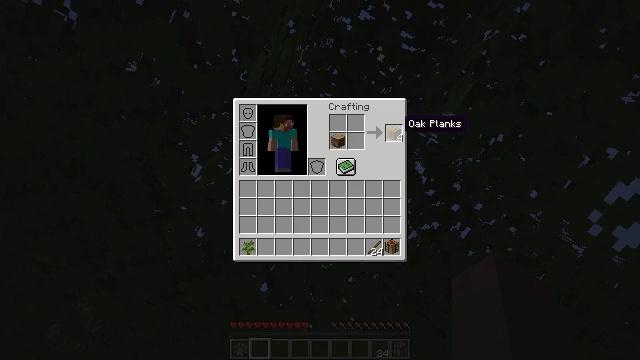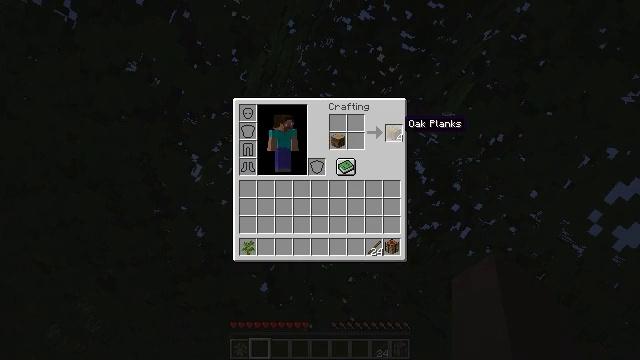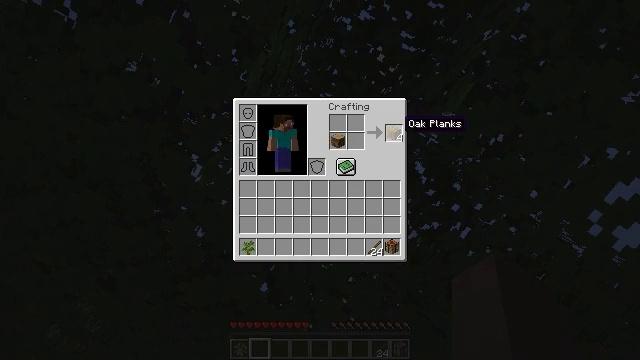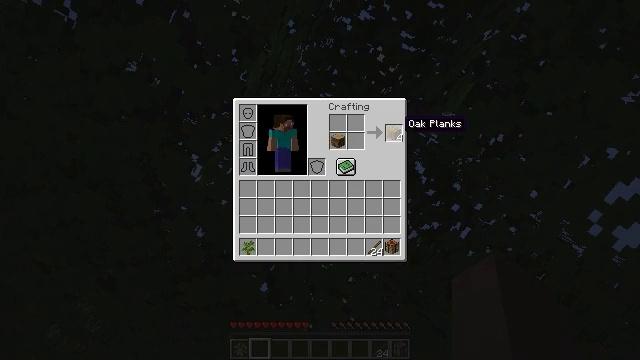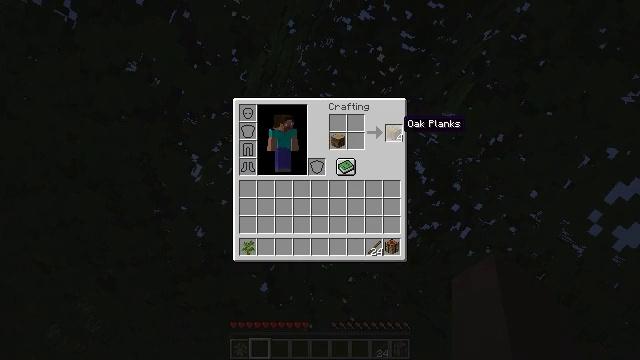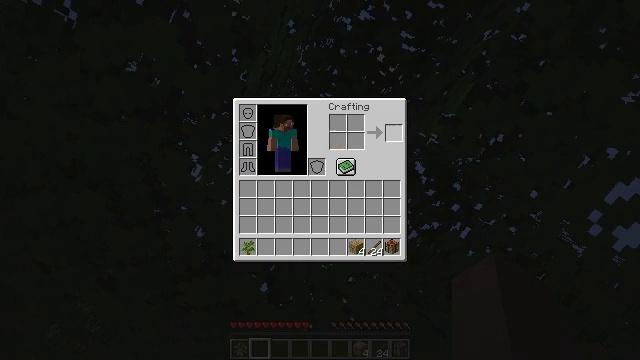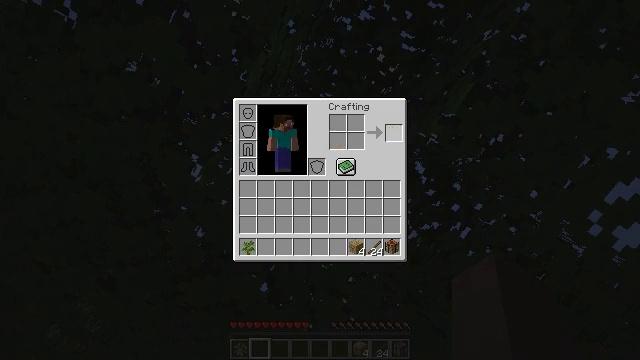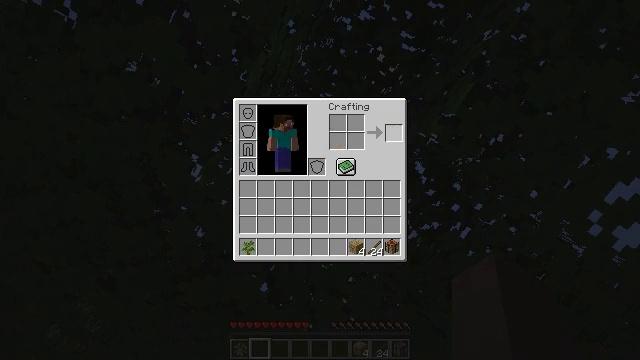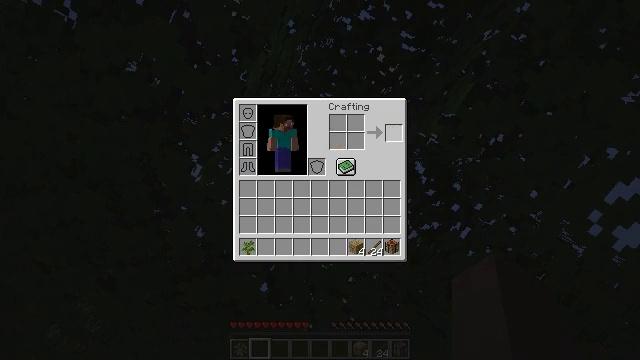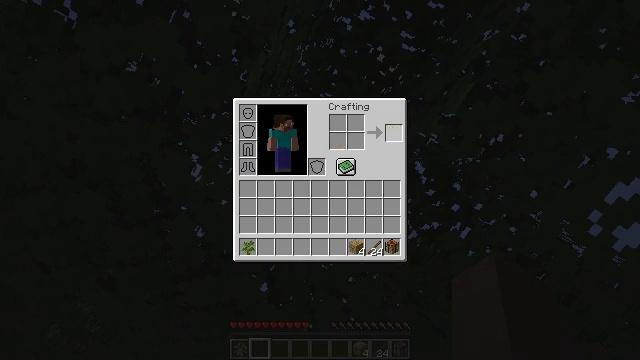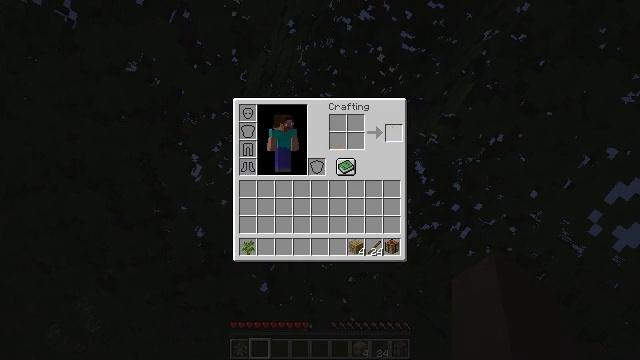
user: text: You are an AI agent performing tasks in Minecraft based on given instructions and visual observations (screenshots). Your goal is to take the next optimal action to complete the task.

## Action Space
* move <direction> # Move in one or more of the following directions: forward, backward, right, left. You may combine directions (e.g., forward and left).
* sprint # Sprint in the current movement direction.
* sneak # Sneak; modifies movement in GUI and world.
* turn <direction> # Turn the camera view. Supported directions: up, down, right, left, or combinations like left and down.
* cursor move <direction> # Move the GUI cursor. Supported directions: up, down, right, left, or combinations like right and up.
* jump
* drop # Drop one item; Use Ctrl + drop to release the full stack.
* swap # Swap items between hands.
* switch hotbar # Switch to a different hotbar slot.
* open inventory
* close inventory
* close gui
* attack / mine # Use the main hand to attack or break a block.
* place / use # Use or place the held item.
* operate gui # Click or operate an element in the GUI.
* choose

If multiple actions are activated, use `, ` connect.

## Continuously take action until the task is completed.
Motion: motion action
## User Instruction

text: In the crafting grid, turn an oak log into oak planks.
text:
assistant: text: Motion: sneak
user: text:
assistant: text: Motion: sneak
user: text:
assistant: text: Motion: sneak
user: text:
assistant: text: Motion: sneak
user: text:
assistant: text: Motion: sneak, operate gui
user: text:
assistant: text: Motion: sneak, operate gui
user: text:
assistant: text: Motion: sneak
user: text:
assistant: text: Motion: sneak
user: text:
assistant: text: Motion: no_op
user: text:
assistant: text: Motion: no_op
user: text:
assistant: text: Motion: no_op